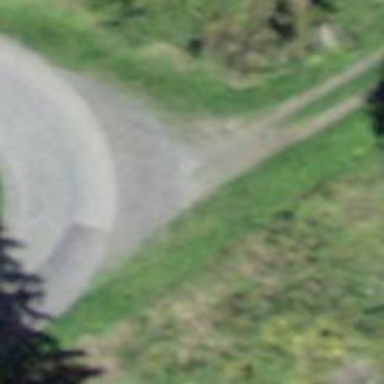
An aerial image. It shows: Gate.